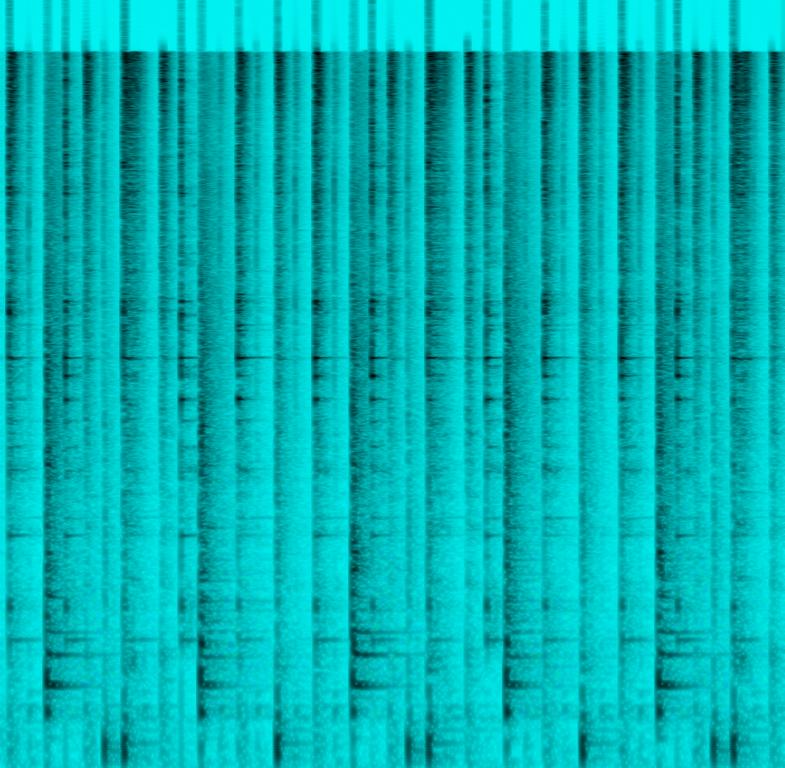
This song is a drum solo. The hi-hat is played in eighths on the one, two and four counts of the bar. This drum is playing a syncopated rhythm. On the third count, the snare is played. The cowbell is played five times in 2 bars of eight counts. There are no other instruments in this song. There are no voices in this song. This song can be played as an instruction for syncopated drumming patterns.